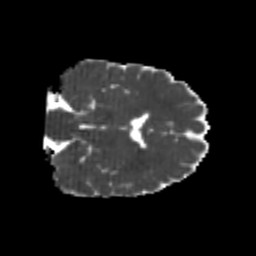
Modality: MD
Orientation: coronal
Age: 22
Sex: male
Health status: healthy
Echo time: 0.074 s